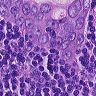
Metastatic tissue present: yes